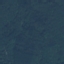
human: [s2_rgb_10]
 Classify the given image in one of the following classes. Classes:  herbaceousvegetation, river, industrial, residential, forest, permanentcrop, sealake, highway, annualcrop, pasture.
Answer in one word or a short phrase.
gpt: Forest